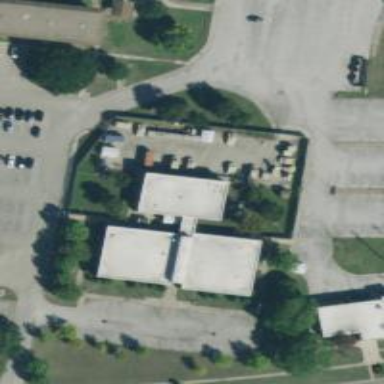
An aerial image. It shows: Building.